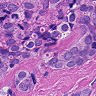
Metastatic tissue present: yes